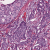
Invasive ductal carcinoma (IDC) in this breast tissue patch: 1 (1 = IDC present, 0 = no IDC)